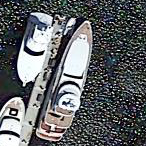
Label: civil